Aerial crown-view tile of a tropical tree (Barro Colorado Island, Panama), acquired 20250317:
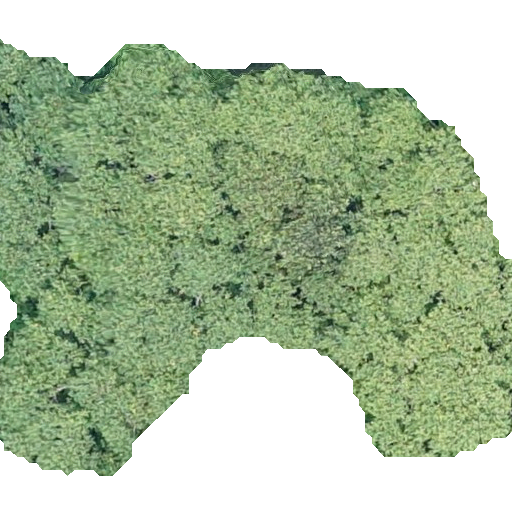
Species: Hieronyma alchorneoides
GBIF accepted scientific name: Hieronyma alchorneoides
Crown area: 301.526 m²